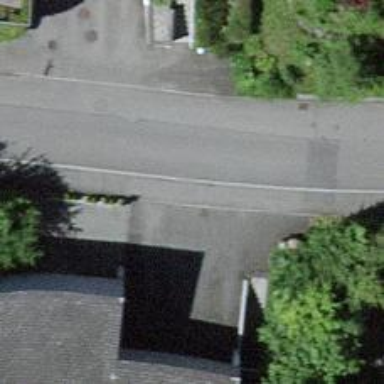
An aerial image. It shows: Driveway leading to service road.